Question: This is what I want to do:

Everything I found so far was simply masking currency with two zeros after a decimal point, or a comma for the thousands, which I already know how to do.
I need to be able to keep appending digits in a currency format when users type, starting with 0.00 as the starting point. I need to do this to several inputs. I'm thinking I will need to track all digits entered by the user for each respective input. I'm not even sure how best to approach this. How can I do this?
I put something together for my example but its pretty barebones.
'''
Sale $<input type="text" value=""><br>
Tax $<input type="text" value="">
$(document).on('input',':input',function() {
if (this.value.length === 1) {
this.value = '0.0'+this.value;
}
});
'''
<URL>
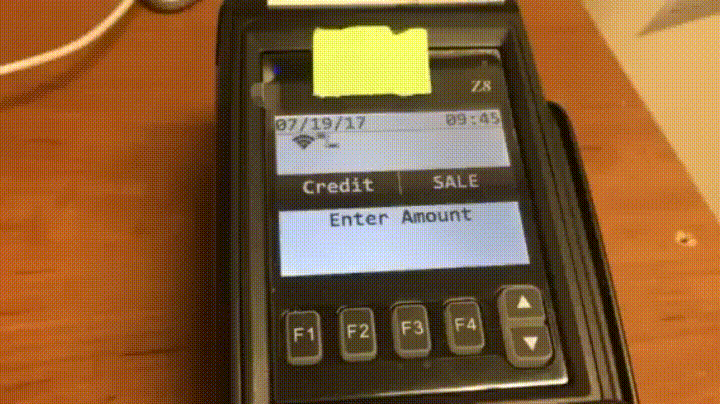
Answer: Thanks to Jitendra Softgrid for pretty much answering my question in the comments. I modified the code to catch more conditions. Below is the final version I used. I hope this helps someone else.
'''
$(document).on('input',':input',function() {
var v = this.value, dollar = '0', cents = '00';
if (v.indexOf('.') !== -1) {
var price = v.split('.');
dollar = price[0] || '0';
cents = price[1] || '00';
}
if (cents.length === 1) {
if (dollar) {
var dollarNumbers = dollar.split('');
var dollarLength = dollarNumbers.length;
cents = dollarNumbers[dollarLength-1]+cents;
dollar = '';
for (var i = 0; i < dollarLength-1 ; i++) {
dollar += dollarNumbers[i];
}
if (!dollar) {dollar = '0';}
}
}
if (v.length === 1) {
cents = '0'+v;
}
if (cents.length === 3) {
var centNumbers = cents.split('');
dollar = dollar === '0' ? centNumbers[0] : dollar+centNumbers[0];
cents = centNumbers[1]+centNumbers[2];
}
this.value = dollar+'.'+cents;
});
'''
<URL>
After a while, I came up with a much cleaner solution.
'''
$(document).on('input',':input',function(event) {
this.value = parseFloat(this.value.replace(/(.*){1}/, '0$1').replace(/[^\d]/g, '').replace(/(\d\d?)$/, '.$1')).toFixed(2);
});
'''
Demo: <URL>